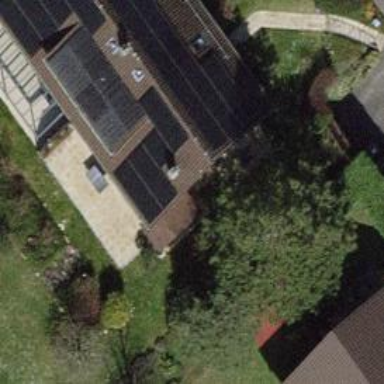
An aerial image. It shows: Semidetached house.